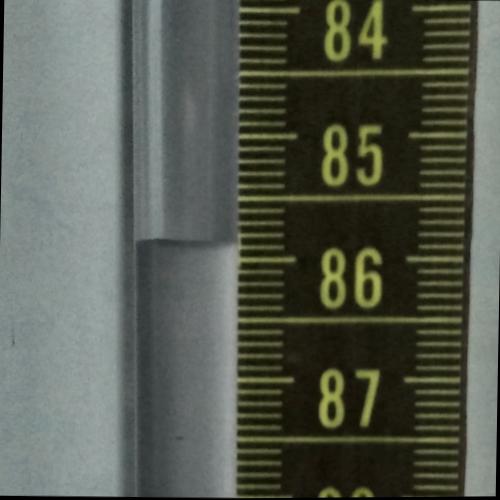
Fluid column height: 85.9 cm